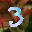
Label: 3